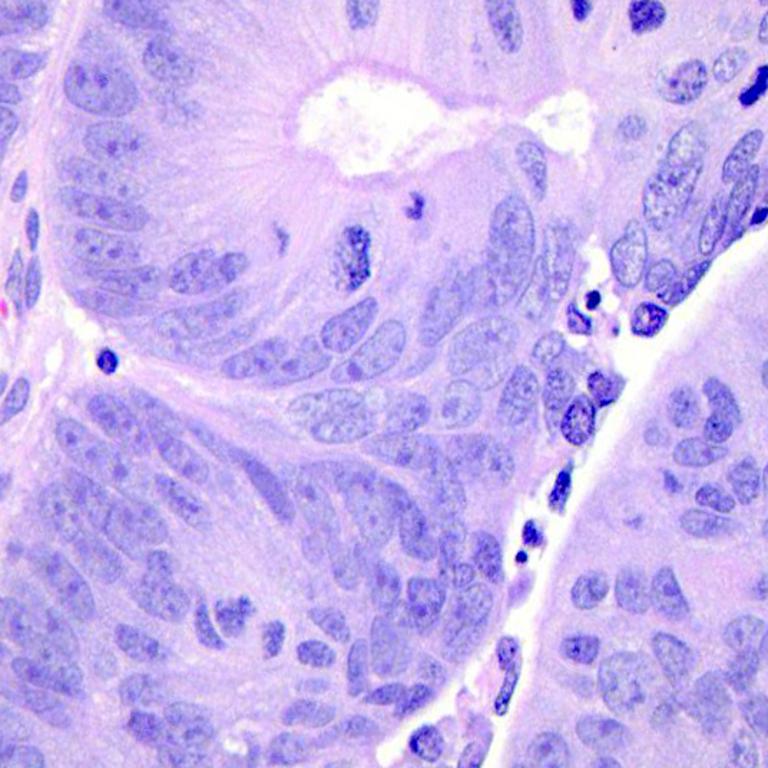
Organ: colon
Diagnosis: adenocarcinomas